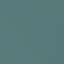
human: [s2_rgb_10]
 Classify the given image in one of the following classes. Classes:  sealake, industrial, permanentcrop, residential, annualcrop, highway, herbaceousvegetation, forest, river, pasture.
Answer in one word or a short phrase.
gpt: SeaLake